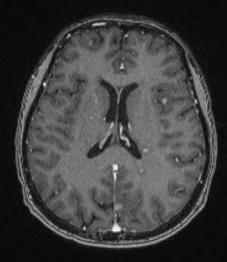
Label: notumor